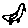
Label: bird